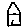
Label: house